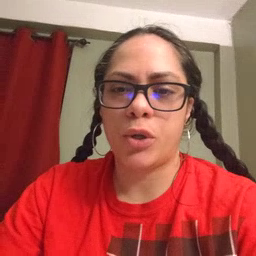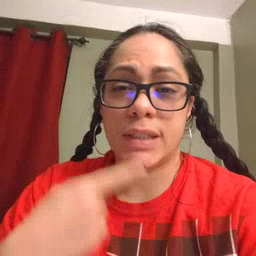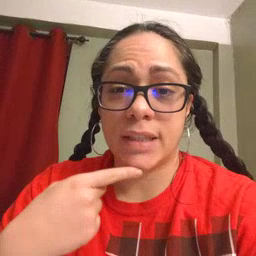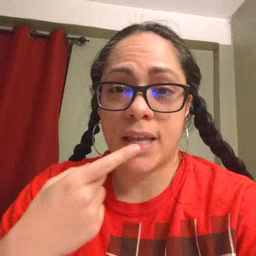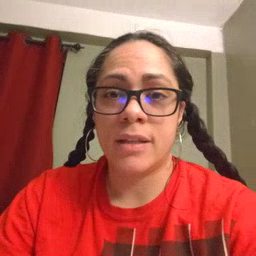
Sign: say